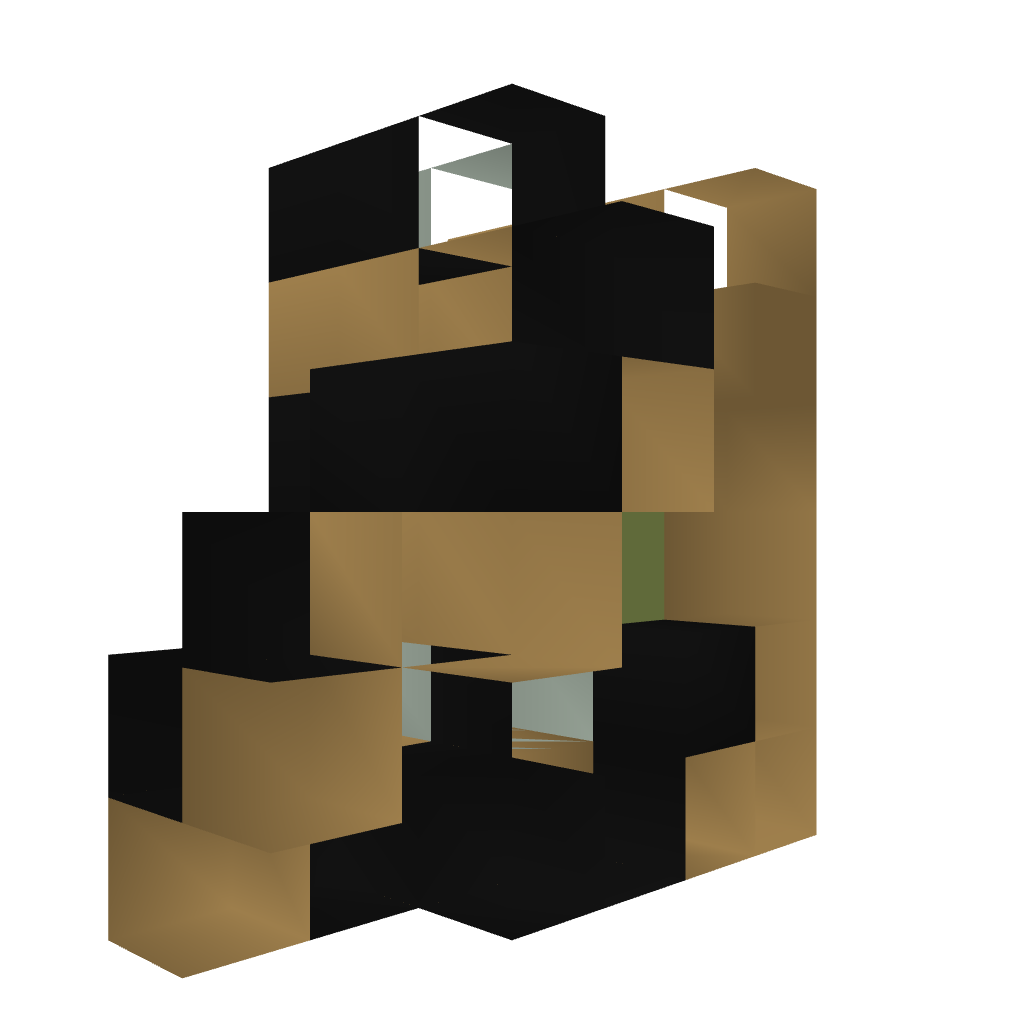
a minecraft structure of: Cocobean farm